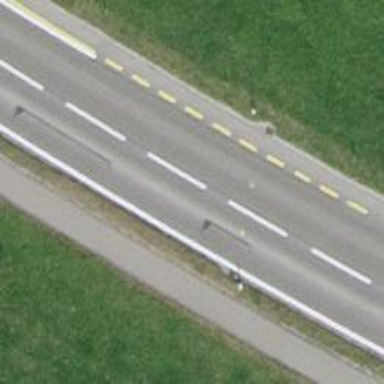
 featuring cycle track on the left side."